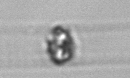
Label: Dactyliosolen_blavyanus